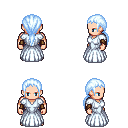
a pixel art fantasy rpg character, male body template, human, light skin, underdress, magenta pants, white cyan ponytail hairstyle, leather bracers, four views (front, back, left, right), 2x2 character sprite sheet, small pixel art, hard edges, no anti-aliasing